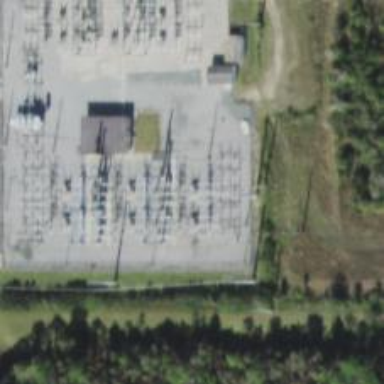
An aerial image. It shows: Switch used for power control.